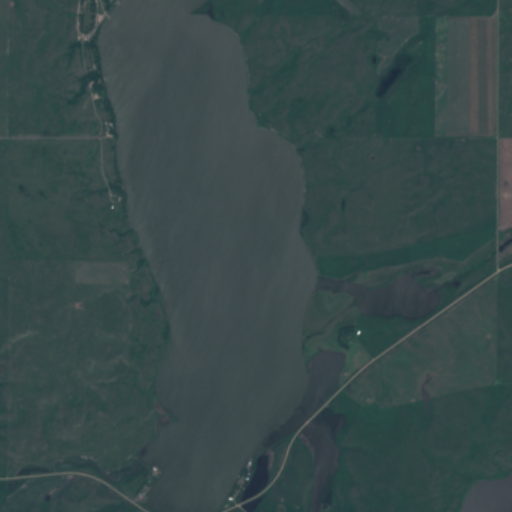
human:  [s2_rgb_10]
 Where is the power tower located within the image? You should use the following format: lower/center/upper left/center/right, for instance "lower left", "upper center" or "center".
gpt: The power tower is located in the upper right of the image.
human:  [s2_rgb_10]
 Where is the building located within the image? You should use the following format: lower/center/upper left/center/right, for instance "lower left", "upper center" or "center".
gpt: The building is located in the upper left of the image.
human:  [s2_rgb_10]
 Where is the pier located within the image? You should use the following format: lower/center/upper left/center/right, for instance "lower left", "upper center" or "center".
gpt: The pier is located in the upper left of the image.
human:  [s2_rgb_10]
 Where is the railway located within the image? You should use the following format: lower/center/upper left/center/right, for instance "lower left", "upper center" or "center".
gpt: The railway is located in the lower of the image.
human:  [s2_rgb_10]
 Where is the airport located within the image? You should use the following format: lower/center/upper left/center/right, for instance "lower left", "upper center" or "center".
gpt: There is no airport in the image.